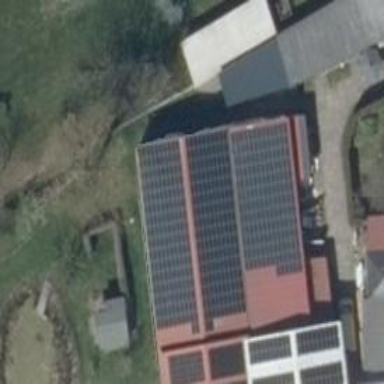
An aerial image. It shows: Solar photovoltaic panel generator producing electricity in small installation.